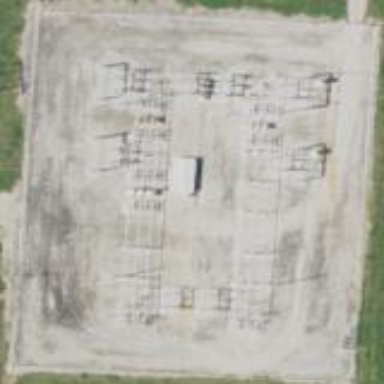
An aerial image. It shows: Transmission substation.